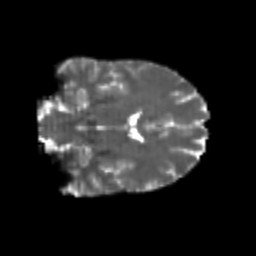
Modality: T2w
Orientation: coronal
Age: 25
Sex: female
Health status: healthy
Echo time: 0.074 s